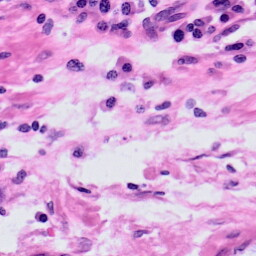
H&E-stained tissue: Skin